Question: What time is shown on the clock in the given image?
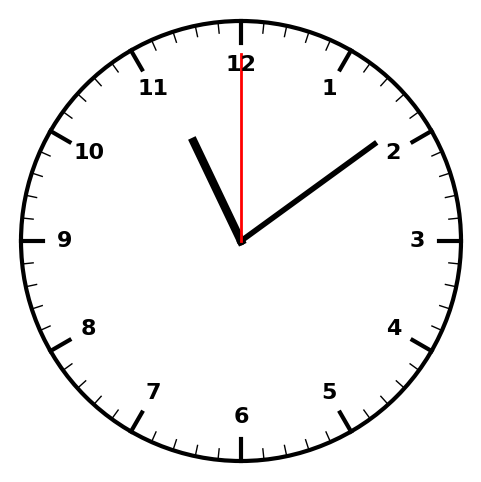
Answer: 11:09:00